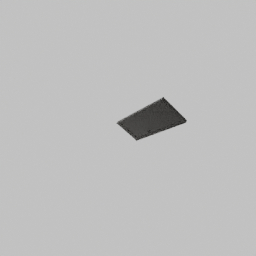
Label: architecture